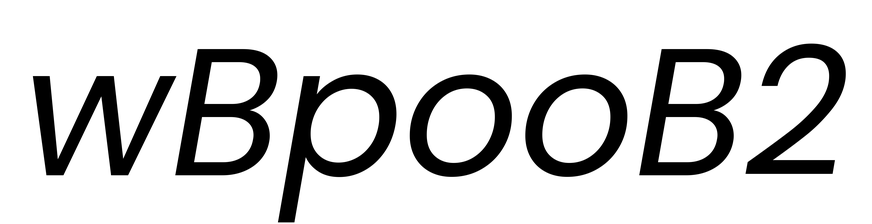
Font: Poppins-Italic